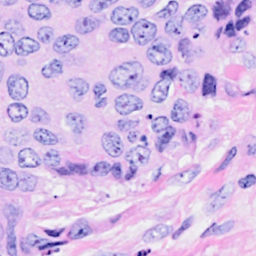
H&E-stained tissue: Breast